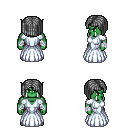
a pixel art fantasy rpg character, male body template, orc, green skin, underdress, red pants, gray pageboy hairstyle, white cloth bandages, four views (front, back, left, right), 2x2 character sprite sheet, small pixel art, hard edges, no anti-aliasing